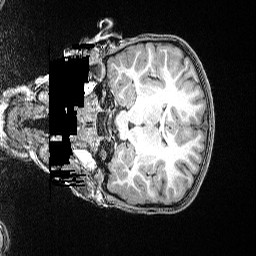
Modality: T1w
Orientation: coronal
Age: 83
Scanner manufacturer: siemens
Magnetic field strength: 3 T
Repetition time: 2.5 s
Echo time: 0.00347 s